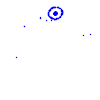
Particle: kaon